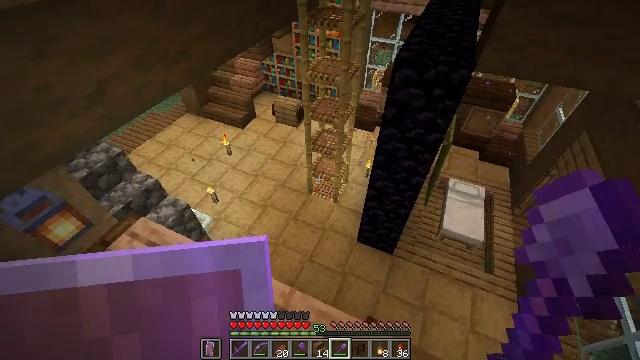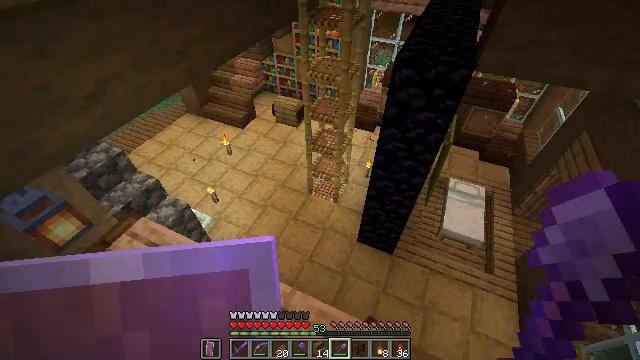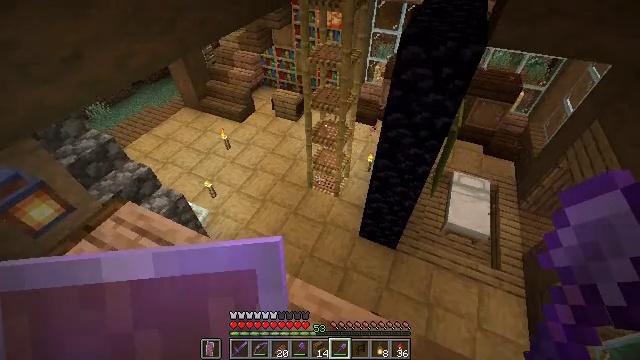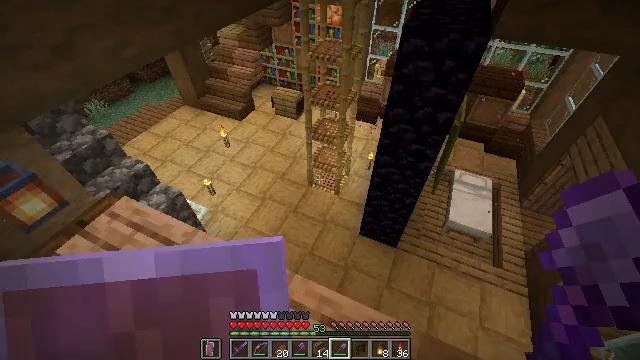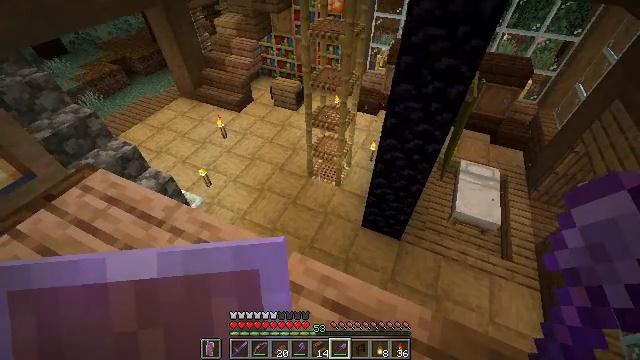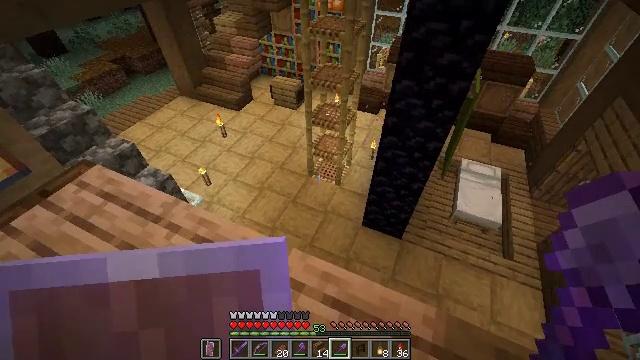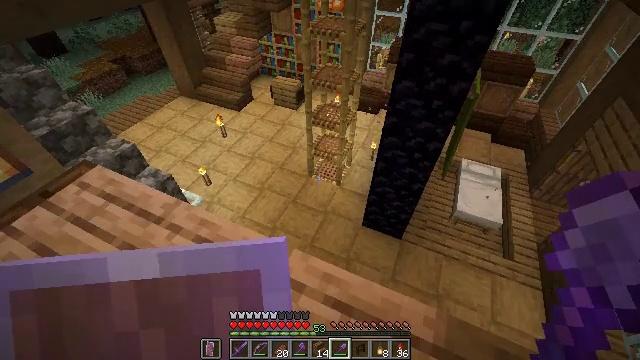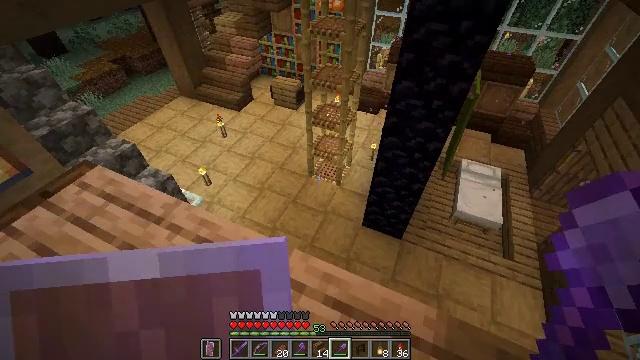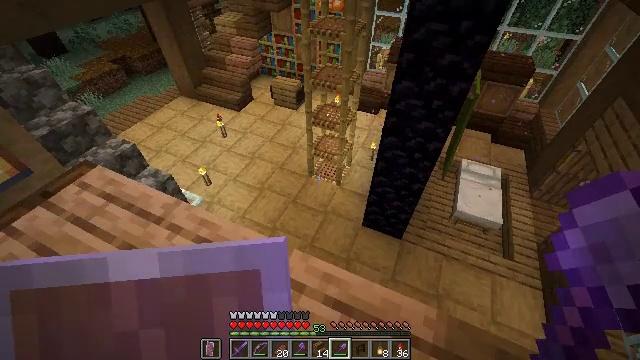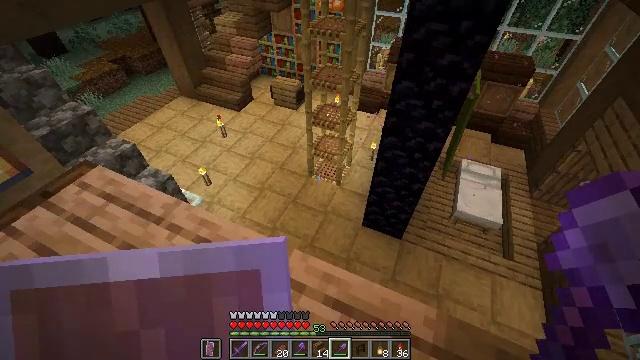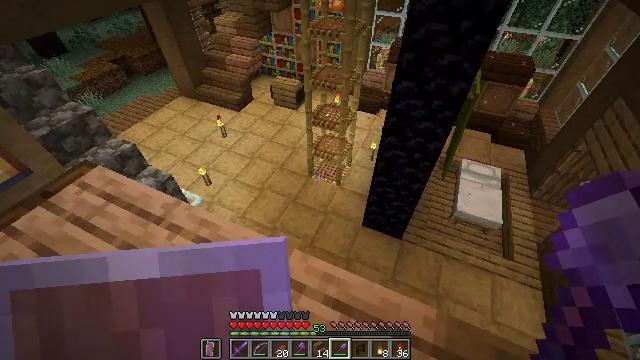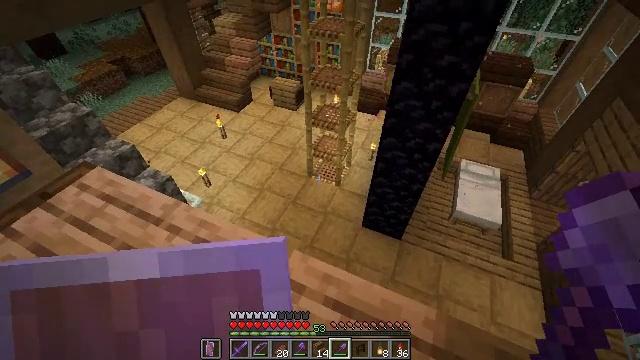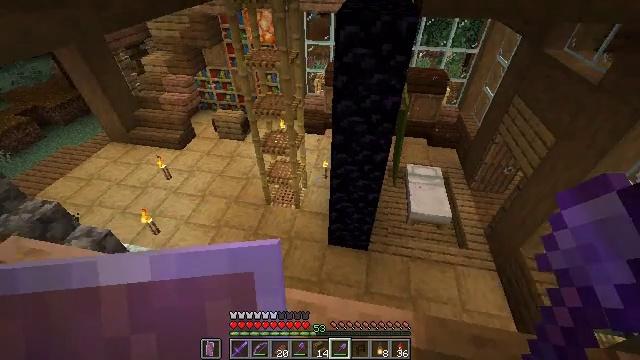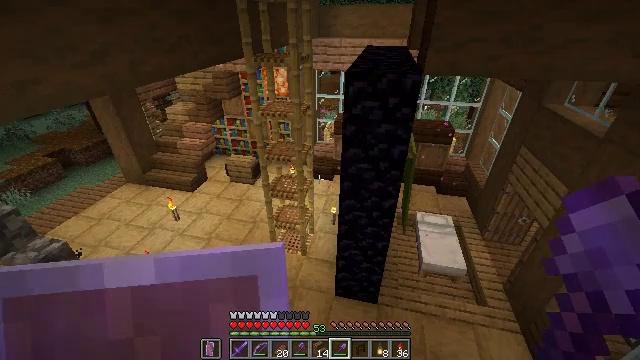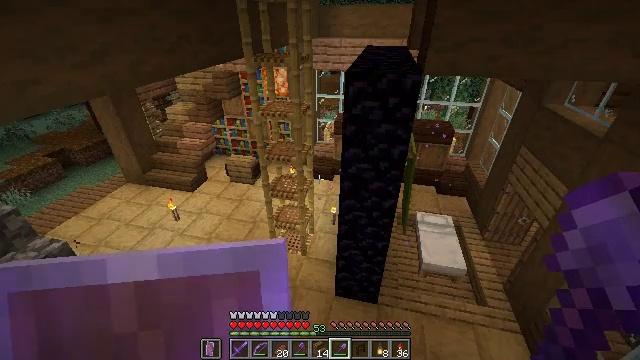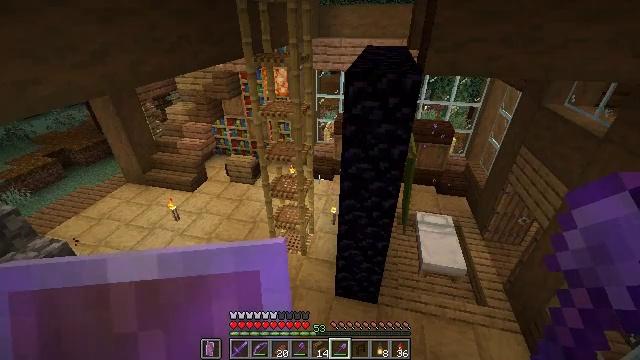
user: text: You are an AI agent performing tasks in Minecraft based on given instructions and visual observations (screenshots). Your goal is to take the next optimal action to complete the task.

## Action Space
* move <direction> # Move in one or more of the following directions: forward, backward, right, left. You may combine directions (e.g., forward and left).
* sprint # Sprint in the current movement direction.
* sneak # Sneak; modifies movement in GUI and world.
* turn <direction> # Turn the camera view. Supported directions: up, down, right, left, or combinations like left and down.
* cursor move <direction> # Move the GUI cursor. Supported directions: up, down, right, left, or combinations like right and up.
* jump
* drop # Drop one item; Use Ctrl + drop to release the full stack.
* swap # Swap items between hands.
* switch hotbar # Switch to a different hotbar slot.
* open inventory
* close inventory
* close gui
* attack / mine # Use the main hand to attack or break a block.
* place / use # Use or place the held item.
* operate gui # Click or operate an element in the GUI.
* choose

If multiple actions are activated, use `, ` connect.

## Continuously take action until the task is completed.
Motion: motion action
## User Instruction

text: Hit the beehive to retrieve it.
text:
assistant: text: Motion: no_op
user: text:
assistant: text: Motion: no_op
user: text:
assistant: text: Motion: no_op
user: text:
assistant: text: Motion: no_op
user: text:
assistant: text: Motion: no_op
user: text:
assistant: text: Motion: no_op
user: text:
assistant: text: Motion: no_op
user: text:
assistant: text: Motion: no_op
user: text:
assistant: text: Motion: no_op
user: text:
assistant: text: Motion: no_op
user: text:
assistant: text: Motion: no_op
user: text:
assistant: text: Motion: turn right and up
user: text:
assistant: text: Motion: turn left and up
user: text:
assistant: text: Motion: no_op
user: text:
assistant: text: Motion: no_op
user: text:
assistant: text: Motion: no_op
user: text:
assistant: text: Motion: no_op
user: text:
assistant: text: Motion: no_op
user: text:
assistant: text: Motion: no_op
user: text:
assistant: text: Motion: no_op
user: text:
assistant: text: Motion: no_op
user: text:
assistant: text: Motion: turn down
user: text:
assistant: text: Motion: move right
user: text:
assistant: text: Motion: move right
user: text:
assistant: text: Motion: move right
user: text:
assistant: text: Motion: move right
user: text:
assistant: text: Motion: move right
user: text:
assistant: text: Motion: move right
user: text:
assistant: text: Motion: move right
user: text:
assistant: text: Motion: no_op